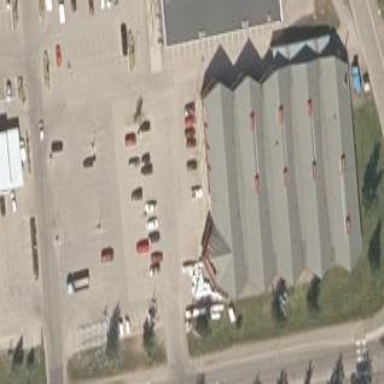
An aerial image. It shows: Retail building.